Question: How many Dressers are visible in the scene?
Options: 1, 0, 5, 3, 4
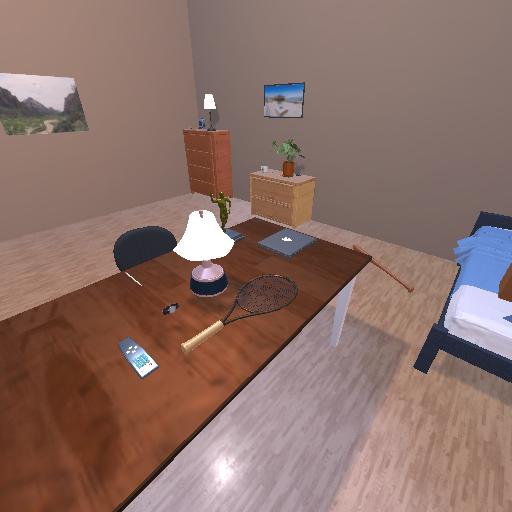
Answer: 1